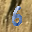
Label: 6